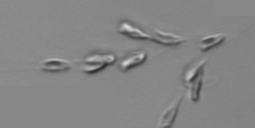
Label: Dinobryon